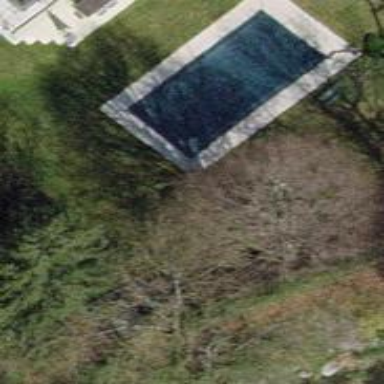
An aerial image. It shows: Swimming pool located in leisure land.